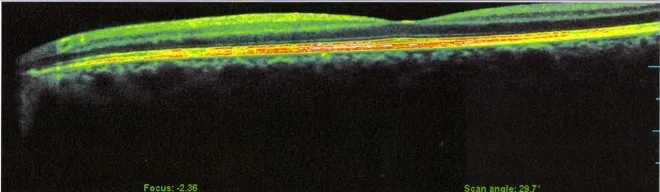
OCT macula normal.
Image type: ophthalmic_imaging (oct)